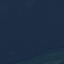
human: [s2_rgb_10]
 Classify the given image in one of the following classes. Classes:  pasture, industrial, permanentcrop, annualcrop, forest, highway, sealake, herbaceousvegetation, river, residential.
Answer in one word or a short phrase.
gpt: SeaLake